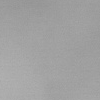
Atmospheric dust classification: dusty